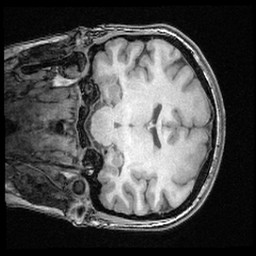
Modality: T1w
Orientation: coronal
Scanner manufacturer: ge
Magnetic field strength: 3 T
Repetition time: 0.008572 s
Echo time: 0.003384 s